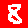
Digit: 8